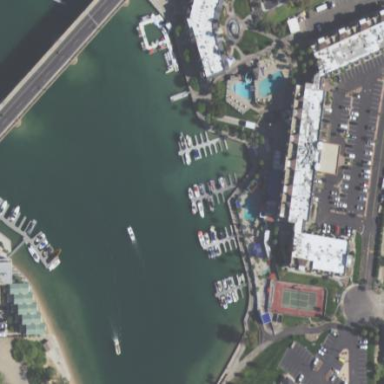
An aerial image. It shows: Marina area for leisure land.